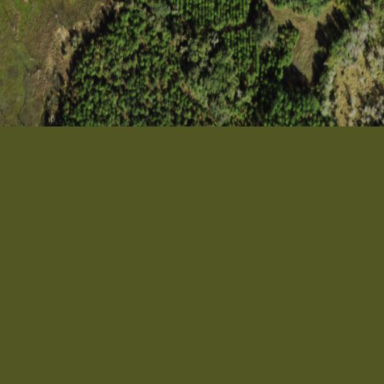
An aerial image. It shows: Forest dominated by needle-leaved trees.